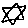
Label: star